This grayscale image was formed by reshaping a rotor test-rig vibration snapshot into a 2-D grid. What is the most likely rotor condition (normal, misalignment, unbalance, looseness)?
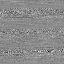
Answer: looseness